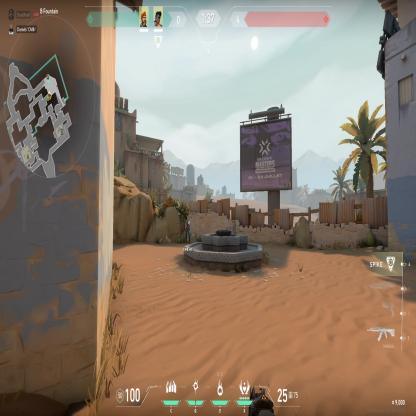
Label: teammate